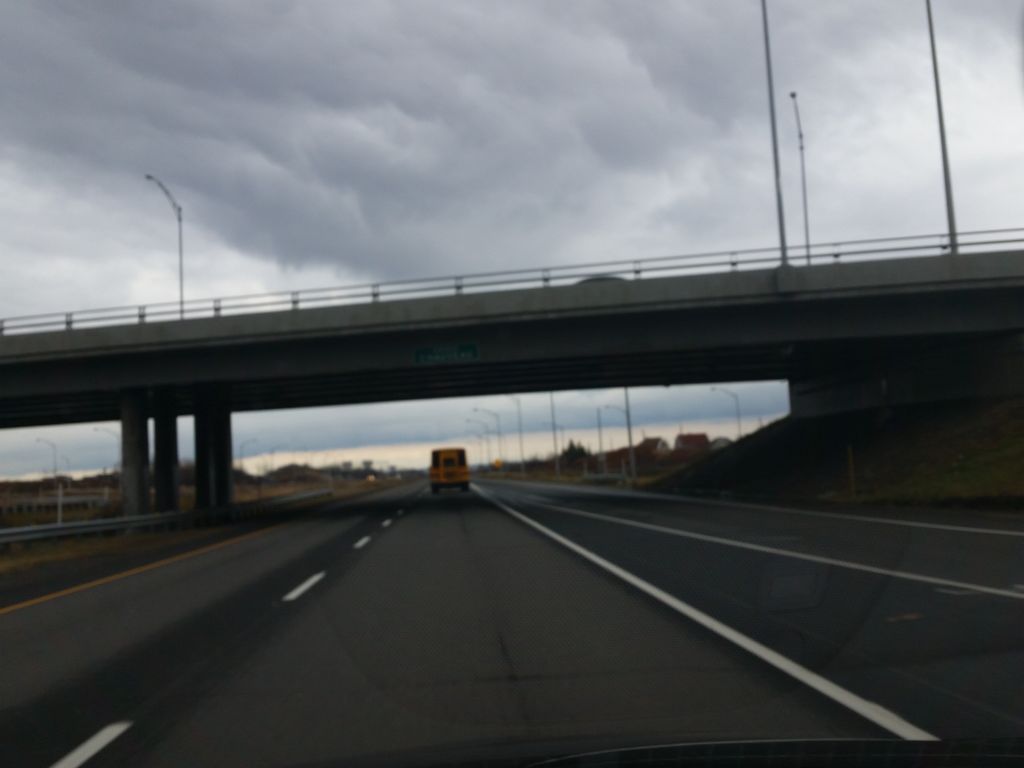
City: quebec_city